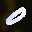
Label: 0